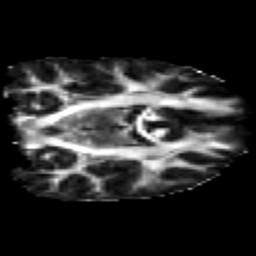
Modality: FA
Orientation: coronal
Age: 24
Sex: male
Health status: healthy
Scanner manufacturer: philips
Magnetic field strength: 3 T
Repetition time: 10.623 s
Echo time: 0.07044 s